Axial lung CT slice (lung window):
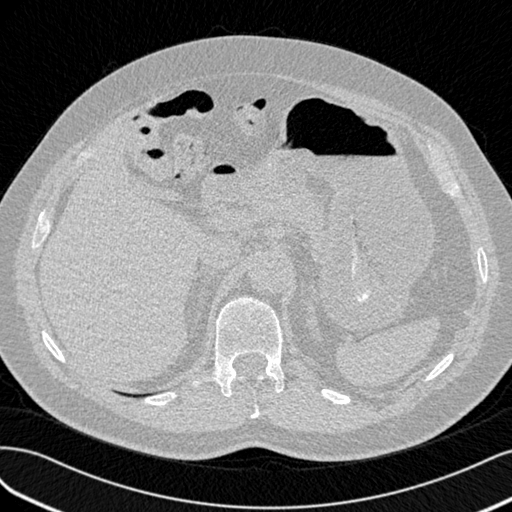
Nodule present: no